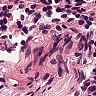
Metastatic tissue present: no